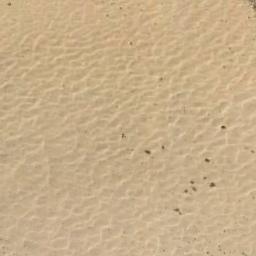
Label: desert